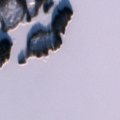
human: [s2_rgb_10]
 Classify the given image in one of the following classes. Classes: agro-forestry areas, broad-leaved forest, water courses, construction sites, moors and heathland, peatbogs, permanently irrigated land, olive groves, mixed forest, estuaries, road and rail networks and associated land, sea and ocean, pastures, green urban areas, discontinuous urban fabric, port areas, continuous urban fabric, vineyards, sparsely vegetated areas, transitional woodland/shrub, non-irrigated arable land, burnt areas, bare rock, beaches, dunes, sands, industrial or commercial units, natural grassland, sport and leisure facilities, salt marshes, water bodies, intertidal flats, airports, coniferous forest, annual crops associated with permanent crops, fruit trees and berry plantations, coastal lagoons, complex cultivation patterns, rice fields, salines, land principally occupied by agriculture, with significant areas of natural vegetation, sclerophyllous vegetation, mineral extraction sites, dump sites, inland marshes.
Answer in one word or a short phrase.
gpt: mixed forest, water bodies